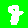
Digit: 8